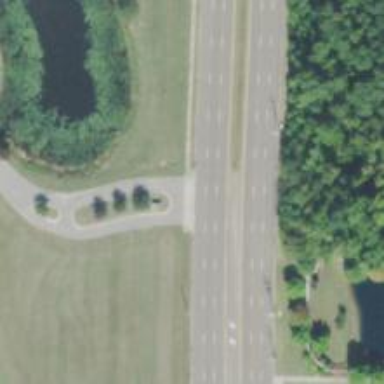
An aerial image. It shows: Secondary road with asphalt surface. It is dual carriageway.